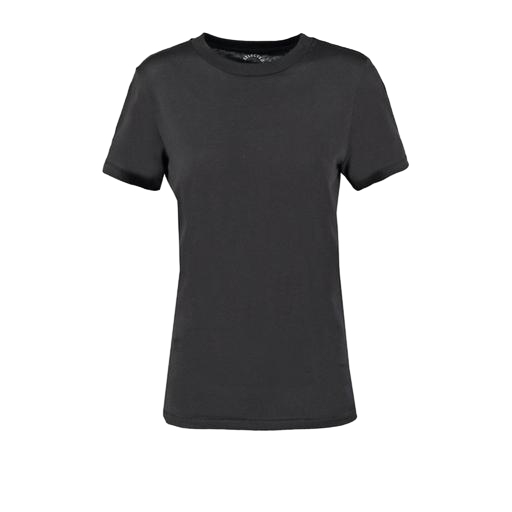
black women's jersey t-shirt, black t-shirt basique jersey, women's tee, white background